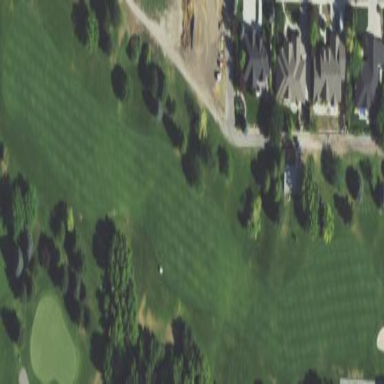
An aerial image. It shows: Grassy area designated as golf fairway.